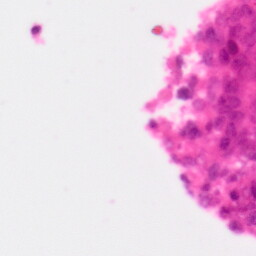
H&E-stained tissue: Colon